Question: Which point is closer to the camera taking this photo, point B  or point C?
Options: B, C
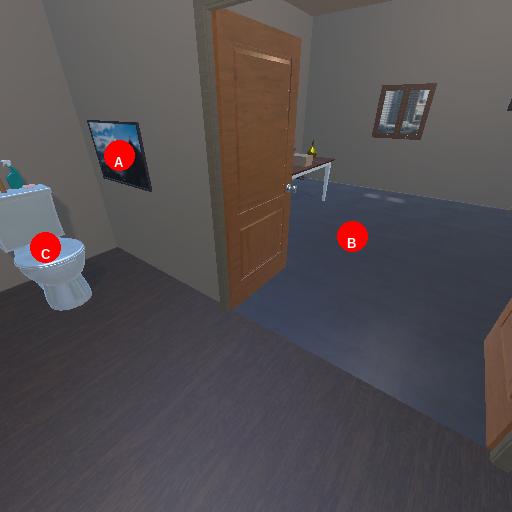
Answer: B